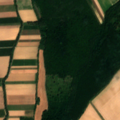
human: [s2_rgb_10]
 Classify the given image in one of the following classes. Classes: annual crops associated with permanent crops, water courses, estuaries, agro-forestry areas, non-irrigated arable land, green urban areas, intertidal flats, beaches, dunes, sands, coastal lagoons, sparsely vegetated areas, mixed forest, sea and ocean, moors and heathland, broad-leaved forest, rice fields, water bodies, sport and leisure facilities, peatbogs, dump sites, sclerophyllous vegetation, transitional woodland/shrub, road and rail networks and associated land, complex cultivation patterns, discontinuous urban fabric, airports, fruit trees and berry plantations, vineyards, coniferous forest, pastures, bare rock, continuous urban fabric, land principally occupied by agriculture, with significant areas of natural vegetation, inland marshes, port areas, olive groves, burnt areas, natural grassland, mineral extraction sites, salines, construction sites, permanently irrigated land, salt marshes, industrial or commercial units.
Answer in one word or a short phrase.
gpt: non-irrigated arable land, complex cultivation patterns, land principally occupied by agriculture, with significant areas of natural vegetation, broad-leaved forest, mixed forest